Question: I have craete KendoChart pie with legend.
For some reason legend by default is interactive and by clicking on legend items chart enables/disables pieces of the pie.
I didn't find any way to disable this behavior: <URL>

Could it be disabled?
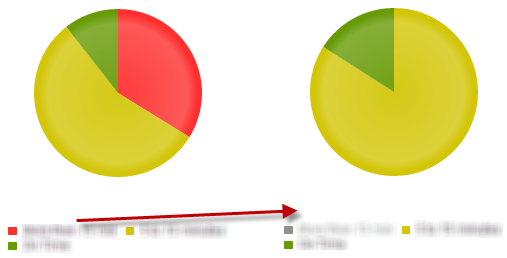
Answer: I needed to do the same thing and after some research found out in the Kendo UI documentation the following solution:
- hook to the legendItemClick and legendItemHover events of the chart
- in the handler call e.preventDefault();
Here is the code I used (MVVM-style):
In HTML:
'''
data-bind="events: { legendItemClick: disableEvent, legendItemHover: disableEvent } "
'''
In the ViewModel:
'''
disableEvent: function(e) {
e.preventDefault();
}
'''
Here is the article - <URL>